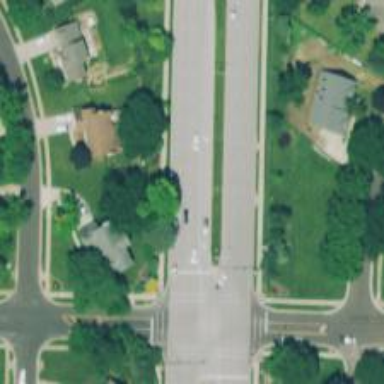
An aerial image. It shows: Road with dash markings.